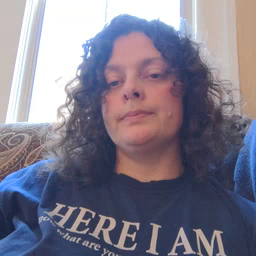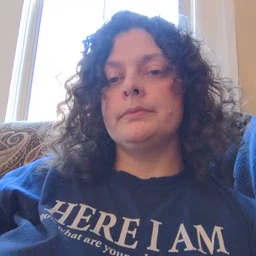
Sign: same